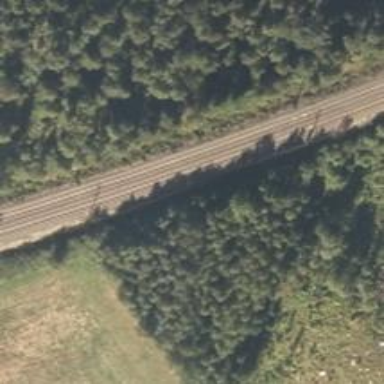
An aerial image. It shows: Continuous rail railway with electrified contact line.